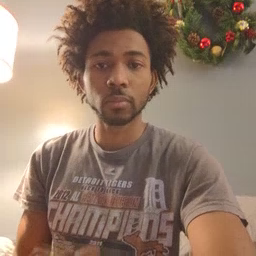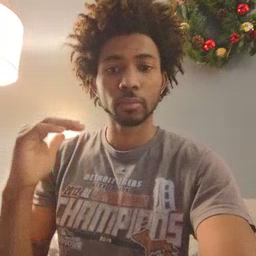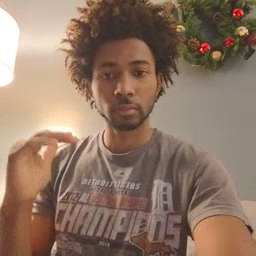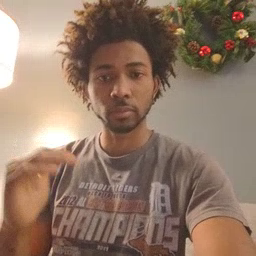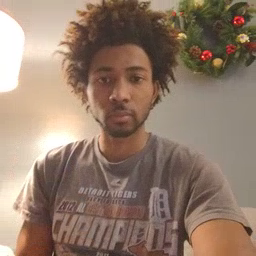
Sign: child